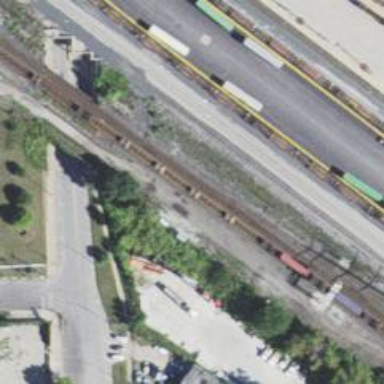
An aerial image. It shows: Abandoned railway.